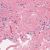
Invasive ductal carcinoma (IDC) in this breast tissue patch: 1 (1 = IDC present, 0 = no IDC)